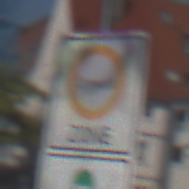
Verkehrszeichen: BeginnUmweltzone
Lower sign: FreistellungVomVerkehrsverbot3
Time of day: MorningAfternoon
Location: Outdoor (Urban)
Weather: Clear
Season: NotSpecified
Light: Natural